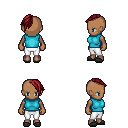
a pixel art fantasy rpg character, female body template, human, dark skin, teal sleeveless shirt, white pants, brunette long mohawk hairstyle, gray slippers, four views (front, back, left, right), 2x2 character sprite sheet, small pixel art, hard edges, no anti-aliasing